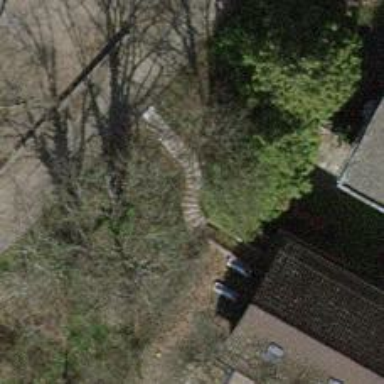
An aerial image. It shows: Road with steps.